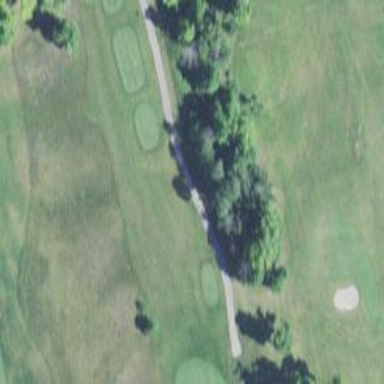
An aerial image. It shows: Path for both roads and golfers.